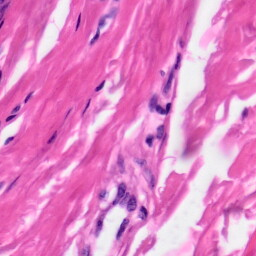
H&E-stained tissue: Skin